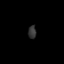
Tissue: lung
Cell type: T cells
Senescence score: 0.172
Nuclear area (px): 102
Mean DAPI intensity: 51.186